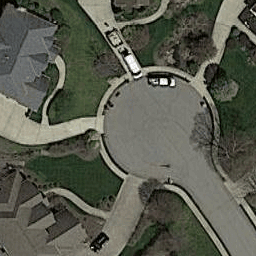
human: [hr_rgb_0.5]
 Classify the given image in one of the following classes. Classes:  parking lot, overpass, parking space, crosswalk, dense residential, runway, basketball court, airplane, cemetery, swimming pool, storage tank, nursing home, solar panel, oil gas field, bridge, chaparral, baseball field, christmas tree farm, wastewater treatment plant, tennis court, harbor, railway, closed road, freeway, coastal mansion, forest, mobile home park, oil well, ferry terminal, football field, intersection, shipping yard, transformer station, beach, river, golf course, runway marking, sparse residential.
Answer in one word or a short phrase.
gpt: closed road